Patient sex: F
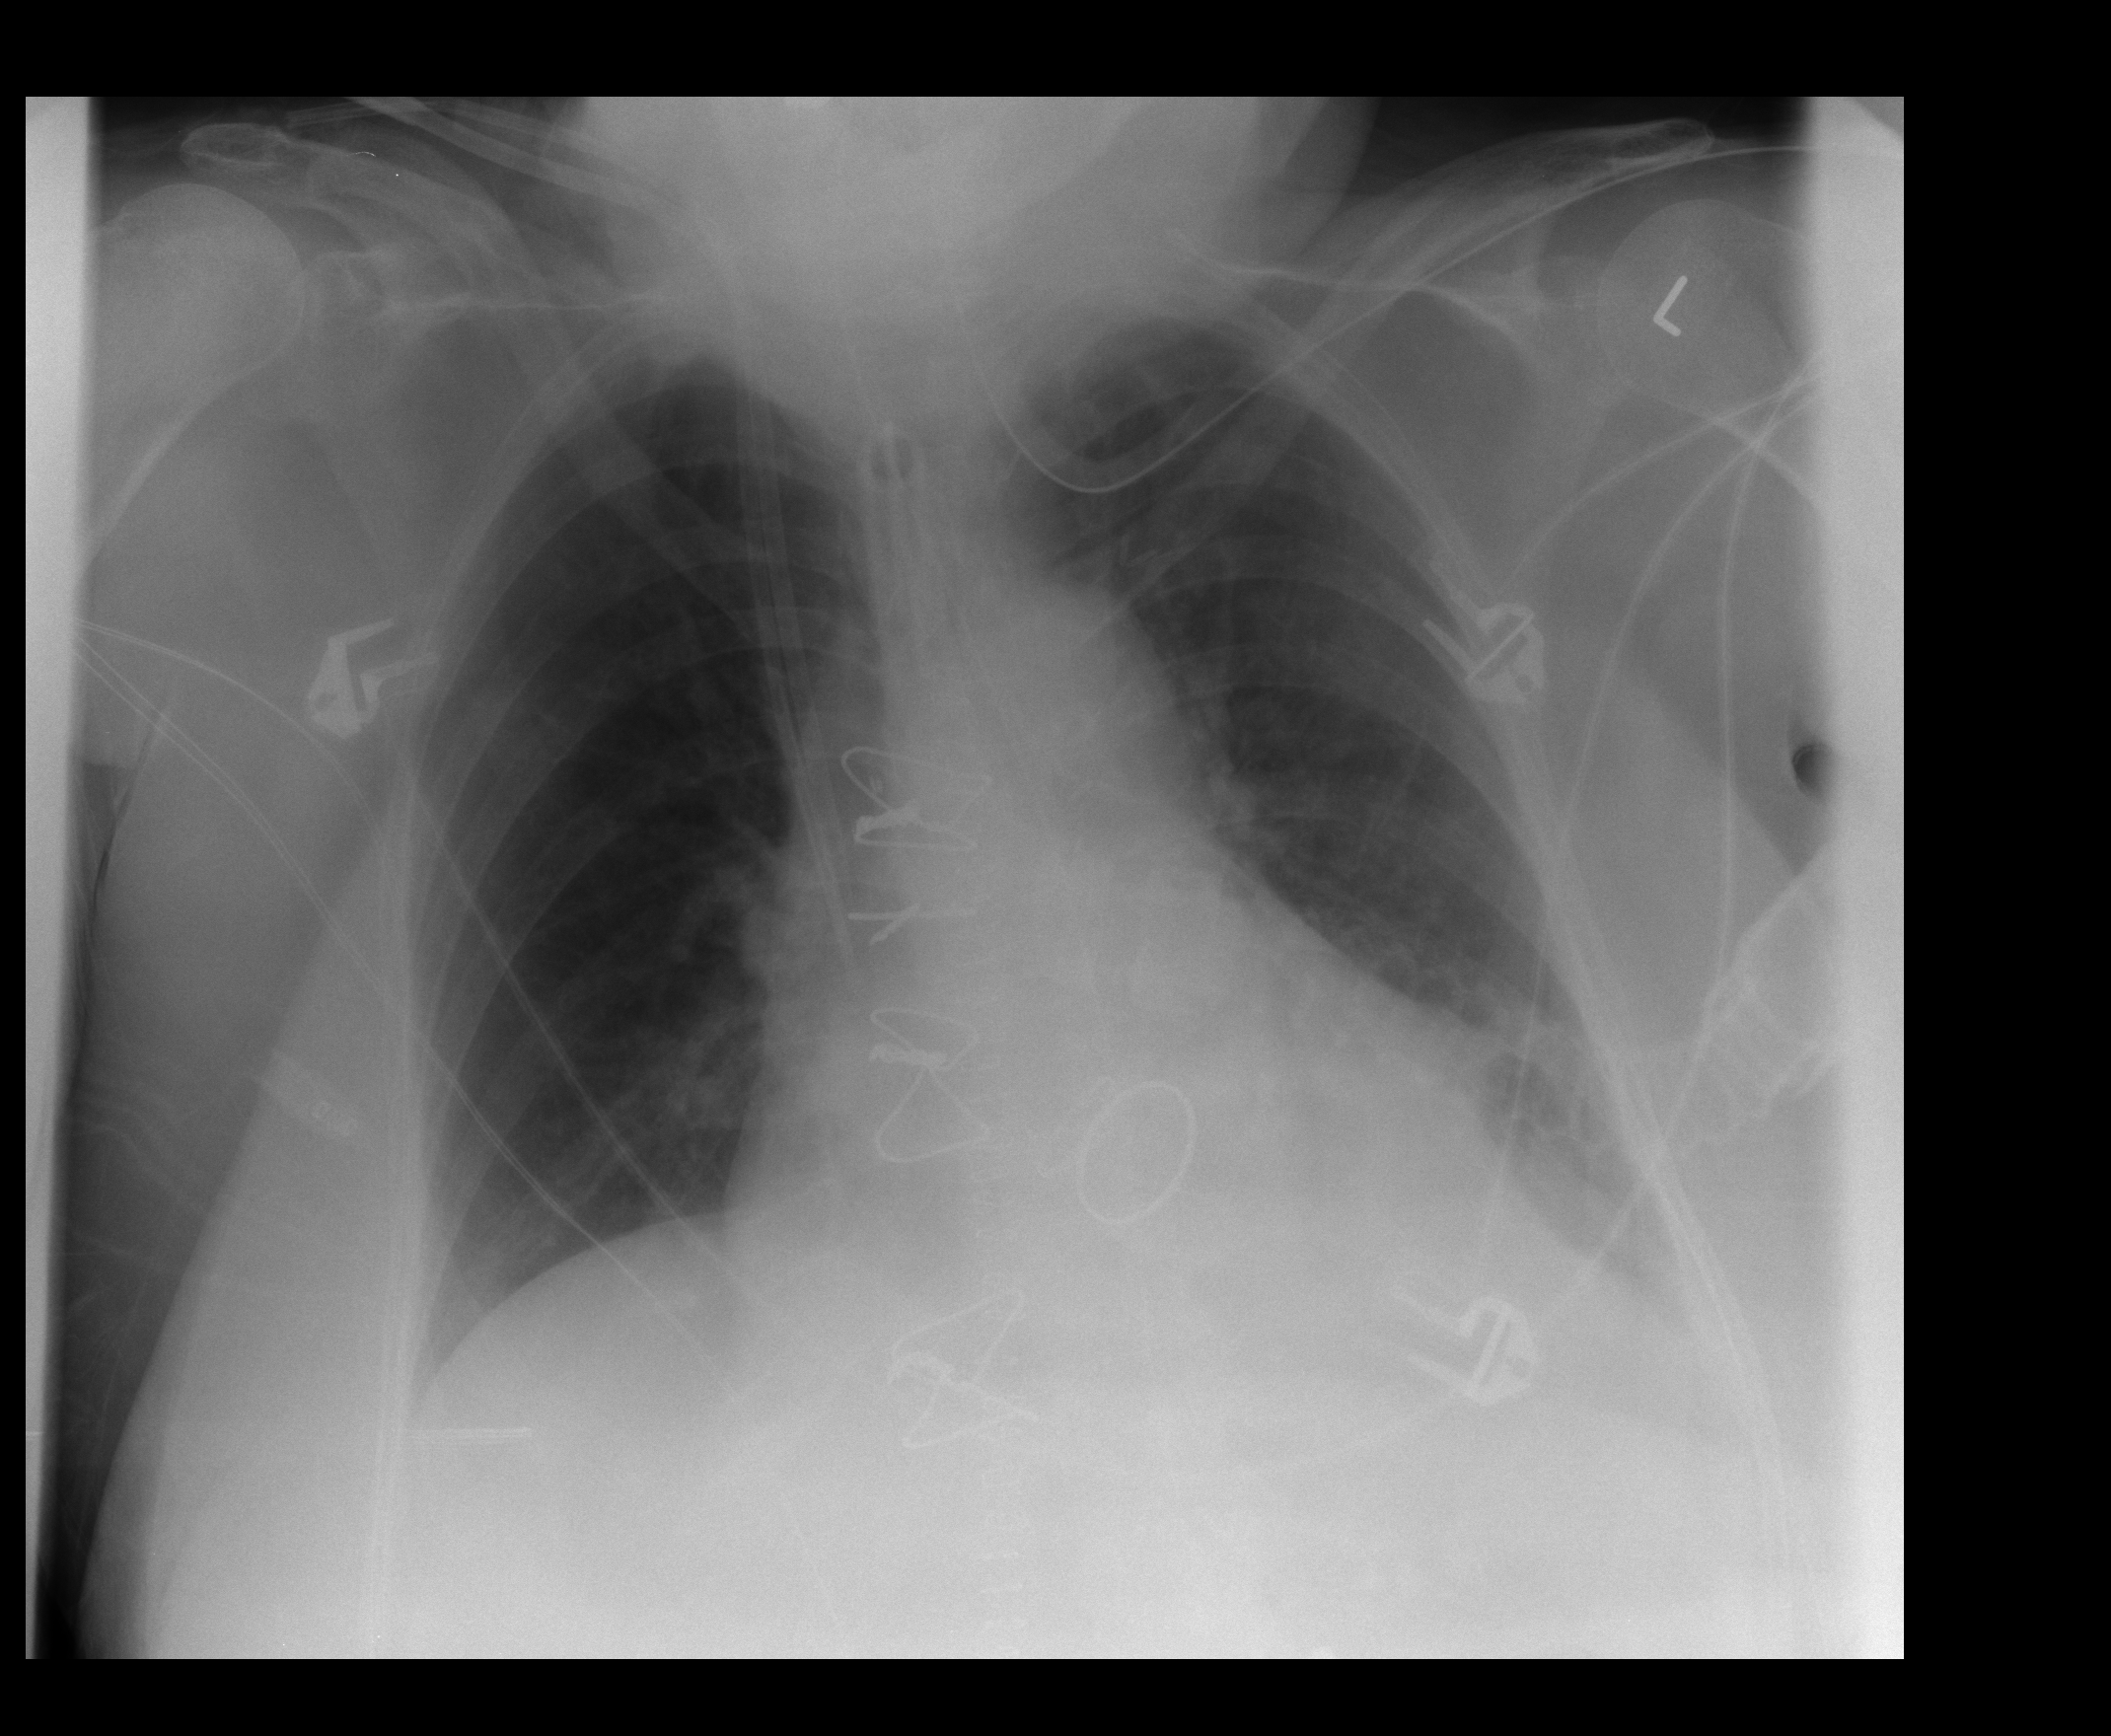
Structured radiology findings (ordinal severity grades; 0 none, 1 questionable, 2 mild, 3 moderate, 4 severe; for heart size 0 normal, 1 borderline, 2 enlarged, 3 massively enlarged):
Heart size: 0
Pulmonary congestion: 1
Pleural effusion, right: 1
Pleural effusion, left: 1
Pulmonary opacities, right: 0
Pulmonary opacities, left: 0
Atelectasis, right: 0
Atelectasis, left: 2